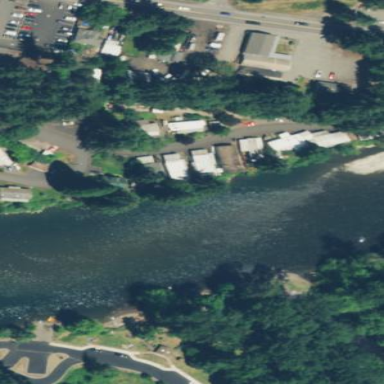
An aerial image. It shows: Residential area known as trailer park.